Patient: sex M, age 61
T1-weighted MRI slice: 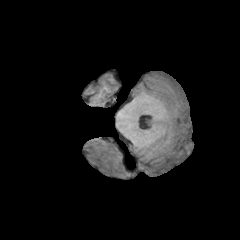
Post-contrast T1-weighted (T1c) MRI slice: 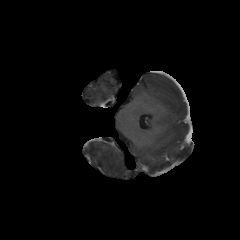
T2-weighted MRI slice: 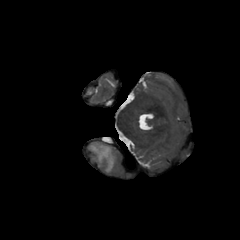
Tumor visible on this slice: yes
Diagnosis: Glioblastoma, IDH-wildtype
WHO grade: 4